八年级 · 代数
将 $a \sqrt{-\frac{1}{a}}$ 根号外的因式移到根号内为 $(\quad)$
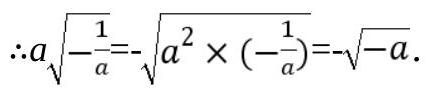
A. $\sqrt{-a}$
B. $-\sqrt{-a}$
C. $-\sqrt{a}$
D. $\sqrt{a}$
答案: B
解析: 解: 由题意可知 $a<0$,

直接利用二次根式的性质得出 $a$ 的符号, 进而变形得出答案.